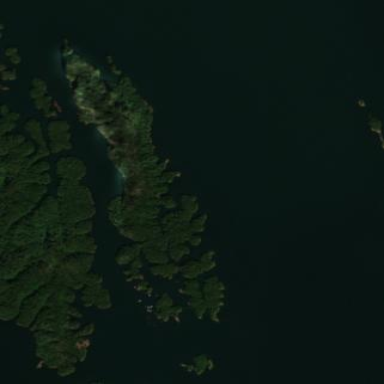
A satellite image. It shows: Image showing island.